Question: First I would like to say I am new in this.
I am trying to install Kamailio on Ubuntu Linux Mint and I have this problem.
It says i dont have that directory.. how can i create it ?
i was following this steps.
<URL>
> In file included from km_val.c:30:0:
km_val.h:32:19: fatal error: mysql.h: Adresar alebo subor neexistuje
compilation terminated.
../../Makefile.rules:97: recipe for target 'km_val.o' failed
make<URL>: [modules] Error 1

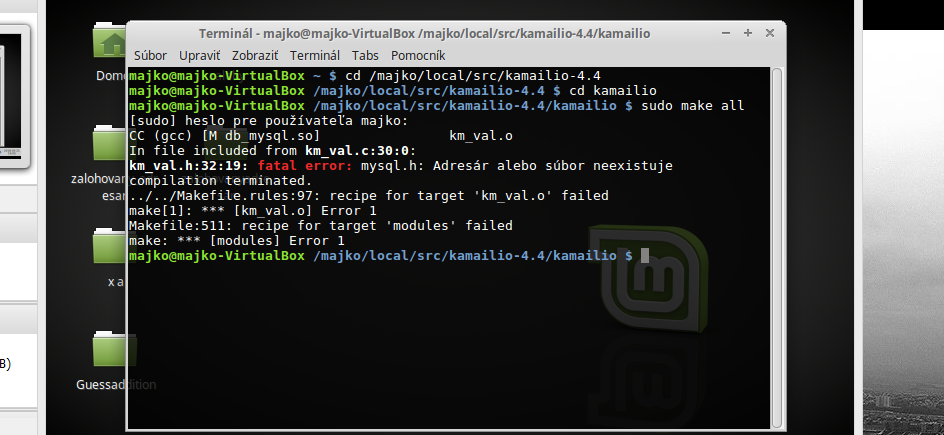
Answer: You have to install package:
'''
apt install libmysqlclient-dev
'''
On latest Debian-based operating systems that ship either with MySQL or MariaDB, you may have to install :
'''
apt install default-libmysqlclient-dev
'''
It is also recommended to install package in order to discover the extra dependencies brought in by the specific mysql client library.